Field crop: tomato
Growth stage: 1
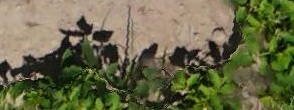
Species: tomato